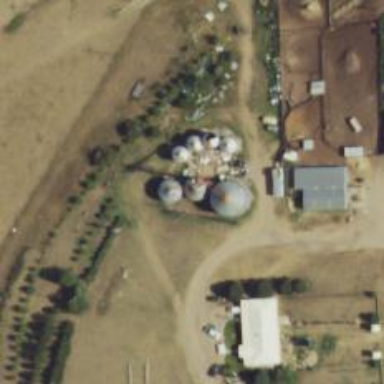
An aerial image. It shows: Silo.